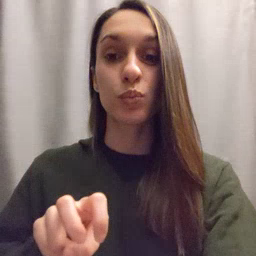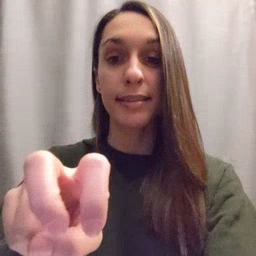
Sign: ride